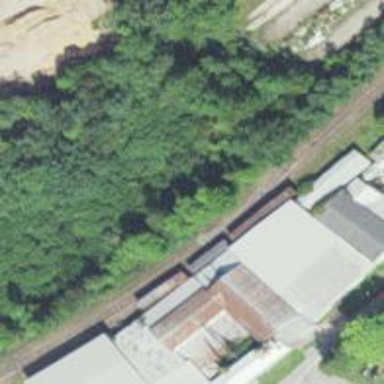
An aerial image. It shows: Abandoned railway.